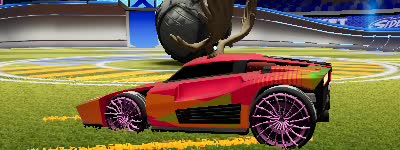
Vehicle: breakout